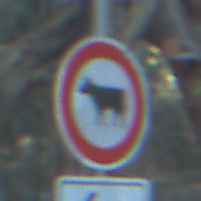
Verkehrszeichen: VerbotViehtrieb
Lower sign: RichtungsangabeDurchPfeile2
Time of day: MorningAfternoon
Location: Outdoor (Nature)
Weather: Clear
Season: NotSpecified
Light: Natural